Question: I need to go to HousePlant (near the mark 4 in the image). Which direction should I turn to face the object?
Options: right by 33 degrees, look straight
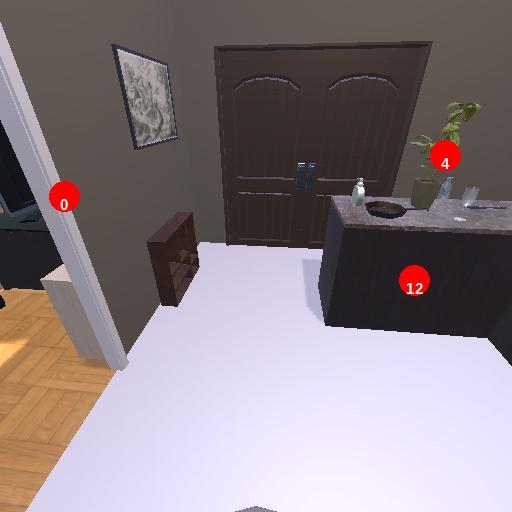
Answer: right by 33 degrees